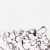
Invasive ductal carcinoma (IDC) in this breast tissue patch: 0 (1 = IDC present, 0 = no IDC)